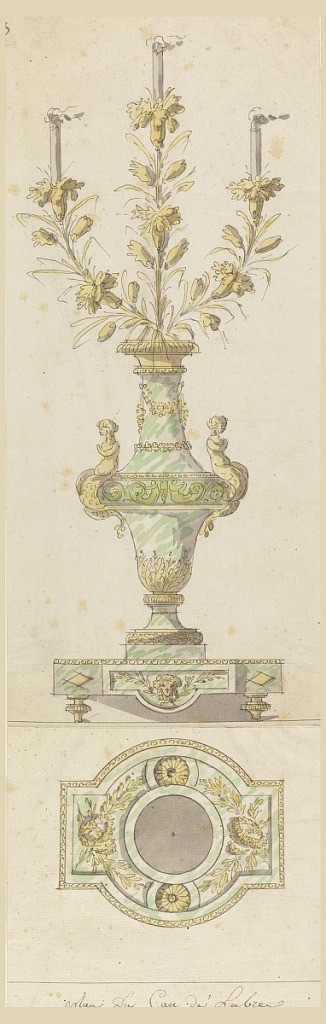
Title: Design for a Candelabrum
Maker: Jean-Louis Prieur the Younger, French, 1759 – 1795
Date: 1780–90
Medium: Graphite, pen and ink, brush and watercolor on paper
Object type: Drawing
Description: Design for a marble and bronze candelabrum.  A tall marble vase with bronze mounts consisting of garland swags, enriched molding and two mermaids.  From the vase spring three flowering bronze branches with candles set within them.  The case is on a marble base with bronze mounts.